Interaction volume radius: 10 \u00c5
Interaction volume height: 15 \u00c5
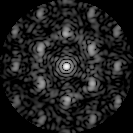
Disorder parameter: 0.6014